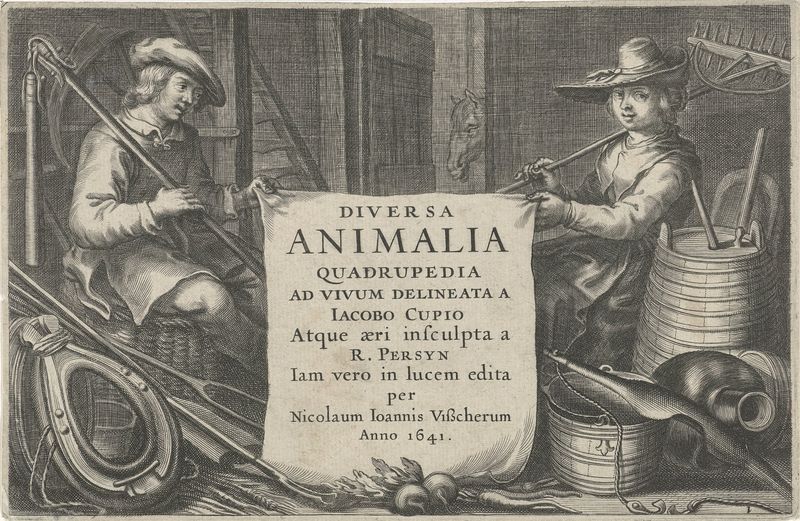
Titel: Boer en boerin in een stal
Künstler: Reinier van Persijn
Standort: Amsterdam
Institution: Rijksmuseum
Schlagwörter: old, room, woman, man, peasant, black and white, etching, illustration, french, animal, farm, farmer, horse, book, lithograph, dutch, worker, page, tool, labor, no, title, ma, wares, jacob, mean, animalia, local, water barrel, sweeper, diversa, quadrupedia